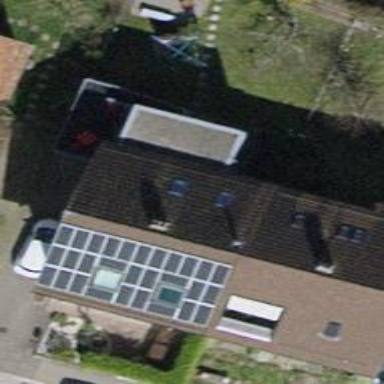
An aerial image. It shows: House with gabled roof that runs across the building.